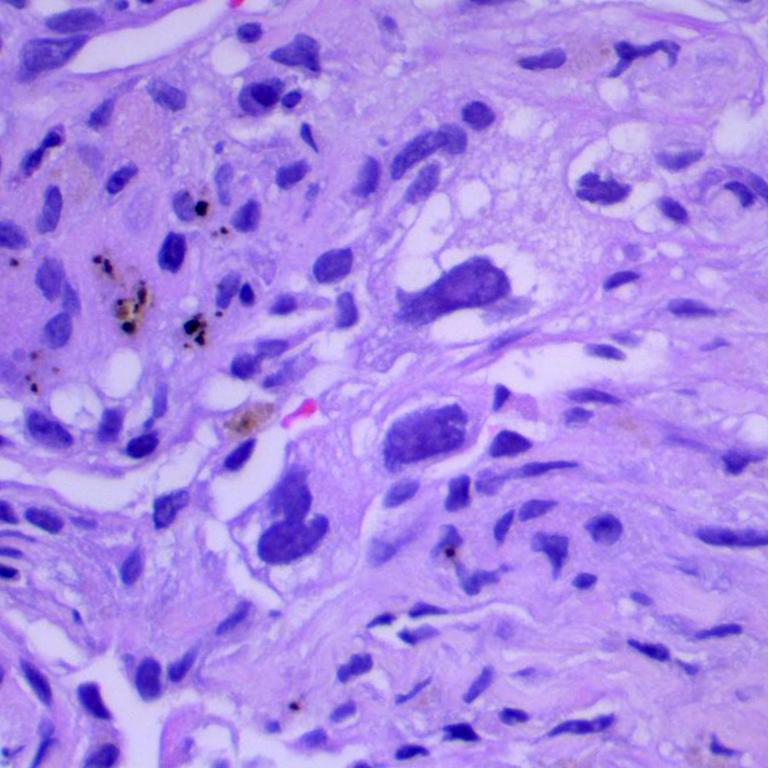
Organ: lung
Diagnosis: adenocarcinomas